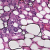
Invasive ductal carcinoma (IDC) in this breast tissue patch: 1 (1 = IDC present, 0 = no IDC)